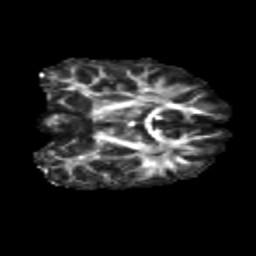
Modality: FA
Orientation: coronal
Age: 11
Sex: male
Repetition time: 9.4 s
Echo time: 0.089 s